Question: I've added my HTML page as part of the admin wordpress (see screenshot)

And I'm trying to get it so on each submit button, if the record is successfully added to the database a pop up shows up saying "Success!" and then clear the form data without leaving the page. At the moment my current set up tries to load the external page instead of remaining on the page in the screenshot. Here's my HTML and PHP:
'''
<form class="pure-form" name="addAthlete" action="submitForm.php" method="POST">
<fieldset class="pure-group">
<input type="text" class="pure-input-2" name="membershipID" placeholder="Membership ID">
<input type="text" class="pure-input-2" required="required" name="firstName" placeholder="First Name">
<input type="text" class="pure-input-2" required="required" name="surname" placeholder="Surname">
</fieldset>
<button name="submitAthlete" type="submit" class="pure-button pure-input-2 pure-button-primary">Submit</button>
</form>
<?php
function showSuccess() {
echo "Success! One record added.";
}
if (isset($_POST['submitAthlete'])) {
addAthlete();
}
function addAthlete() {
include 'addAthlete.php';
showSuccess();
}
?>
'''
I'm assuming the problem lies with the fact that the echo "Success" is trying to echo on the submitForm.php page which is how I've written it. This is because of the way the page is embedded into wordpress, you can see this below:
'''
add_action( 'admin_menu', 'db_menu' );
function db_menu() {
add_menu_page(
'Database Form', // page title
'Database Form', // menu title
'manage_options', // capability
'database-form', // menu slug
'wpse_91693_render' // callback function
);
}
function wpse_91693_render() {
global $title;
print '<div class="wrap">';
print "<h1>$title</h1>";
$file = plugin_dir_path( __FILE__ ) . "submitform.php";
if ( file_exists( $file ) )
require $file;
print '</div>';
}
'''
How can I get a pop up or something to show up within this WordPress page on each submit?
Thanks!
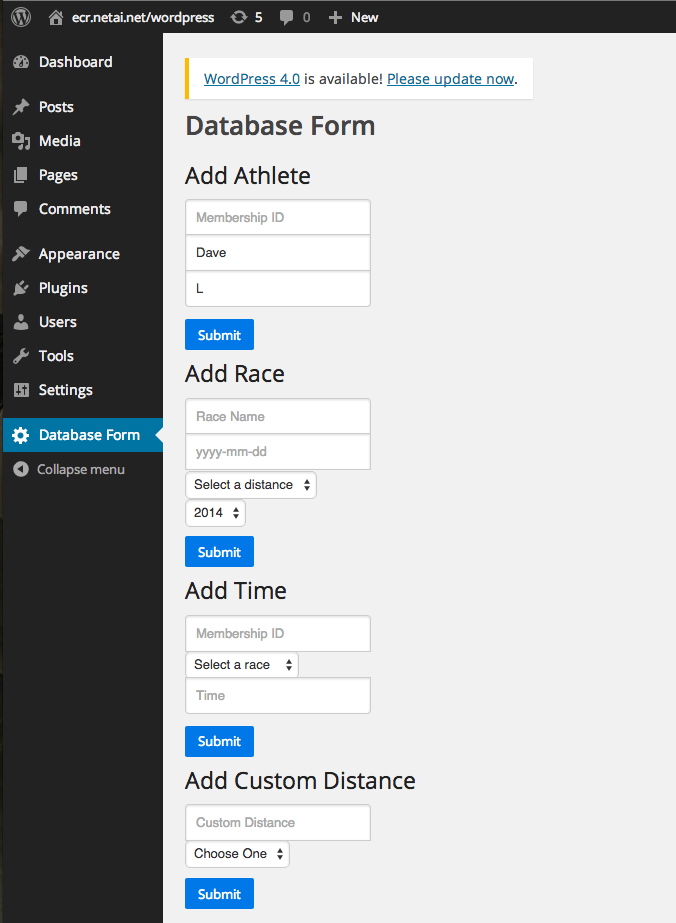
Answer: When you submit a form, it posts data to a new webpage by loading it. In order to stay on the same page, the action should take you to that same page ( move your processing logic there aswell, checking for posted arguments ) or if you don't want to see a reload, use ajax instead.